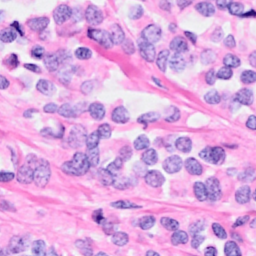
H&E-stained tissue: Breast